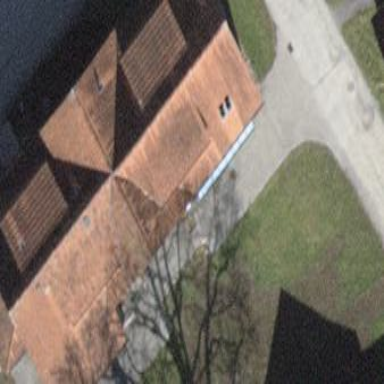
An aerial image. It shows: Dormitory building.